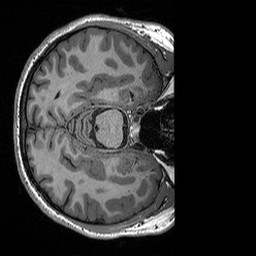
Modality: T1w
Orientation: axial
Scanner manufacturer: siemens
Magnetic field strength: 3 T
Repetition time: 2.3 s
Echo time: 0.00298 s